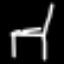
Label: chair